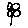
Label: flower